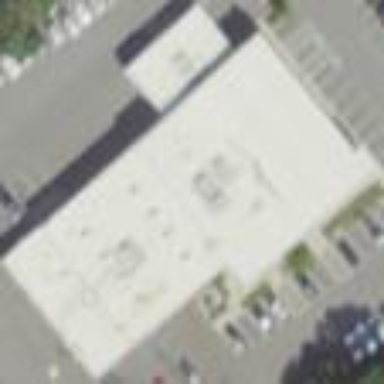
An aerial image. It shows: Building housing car shop.